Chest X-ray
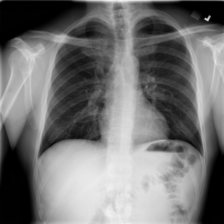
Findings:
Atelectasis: negative
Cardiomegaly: negative
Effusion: negative
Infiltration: negative
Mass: negative
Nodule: negative
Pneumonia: negative
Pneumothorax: negative
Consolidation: negative
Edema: negative
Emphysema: negative
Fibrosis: negative
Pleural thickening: negative
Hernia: negative